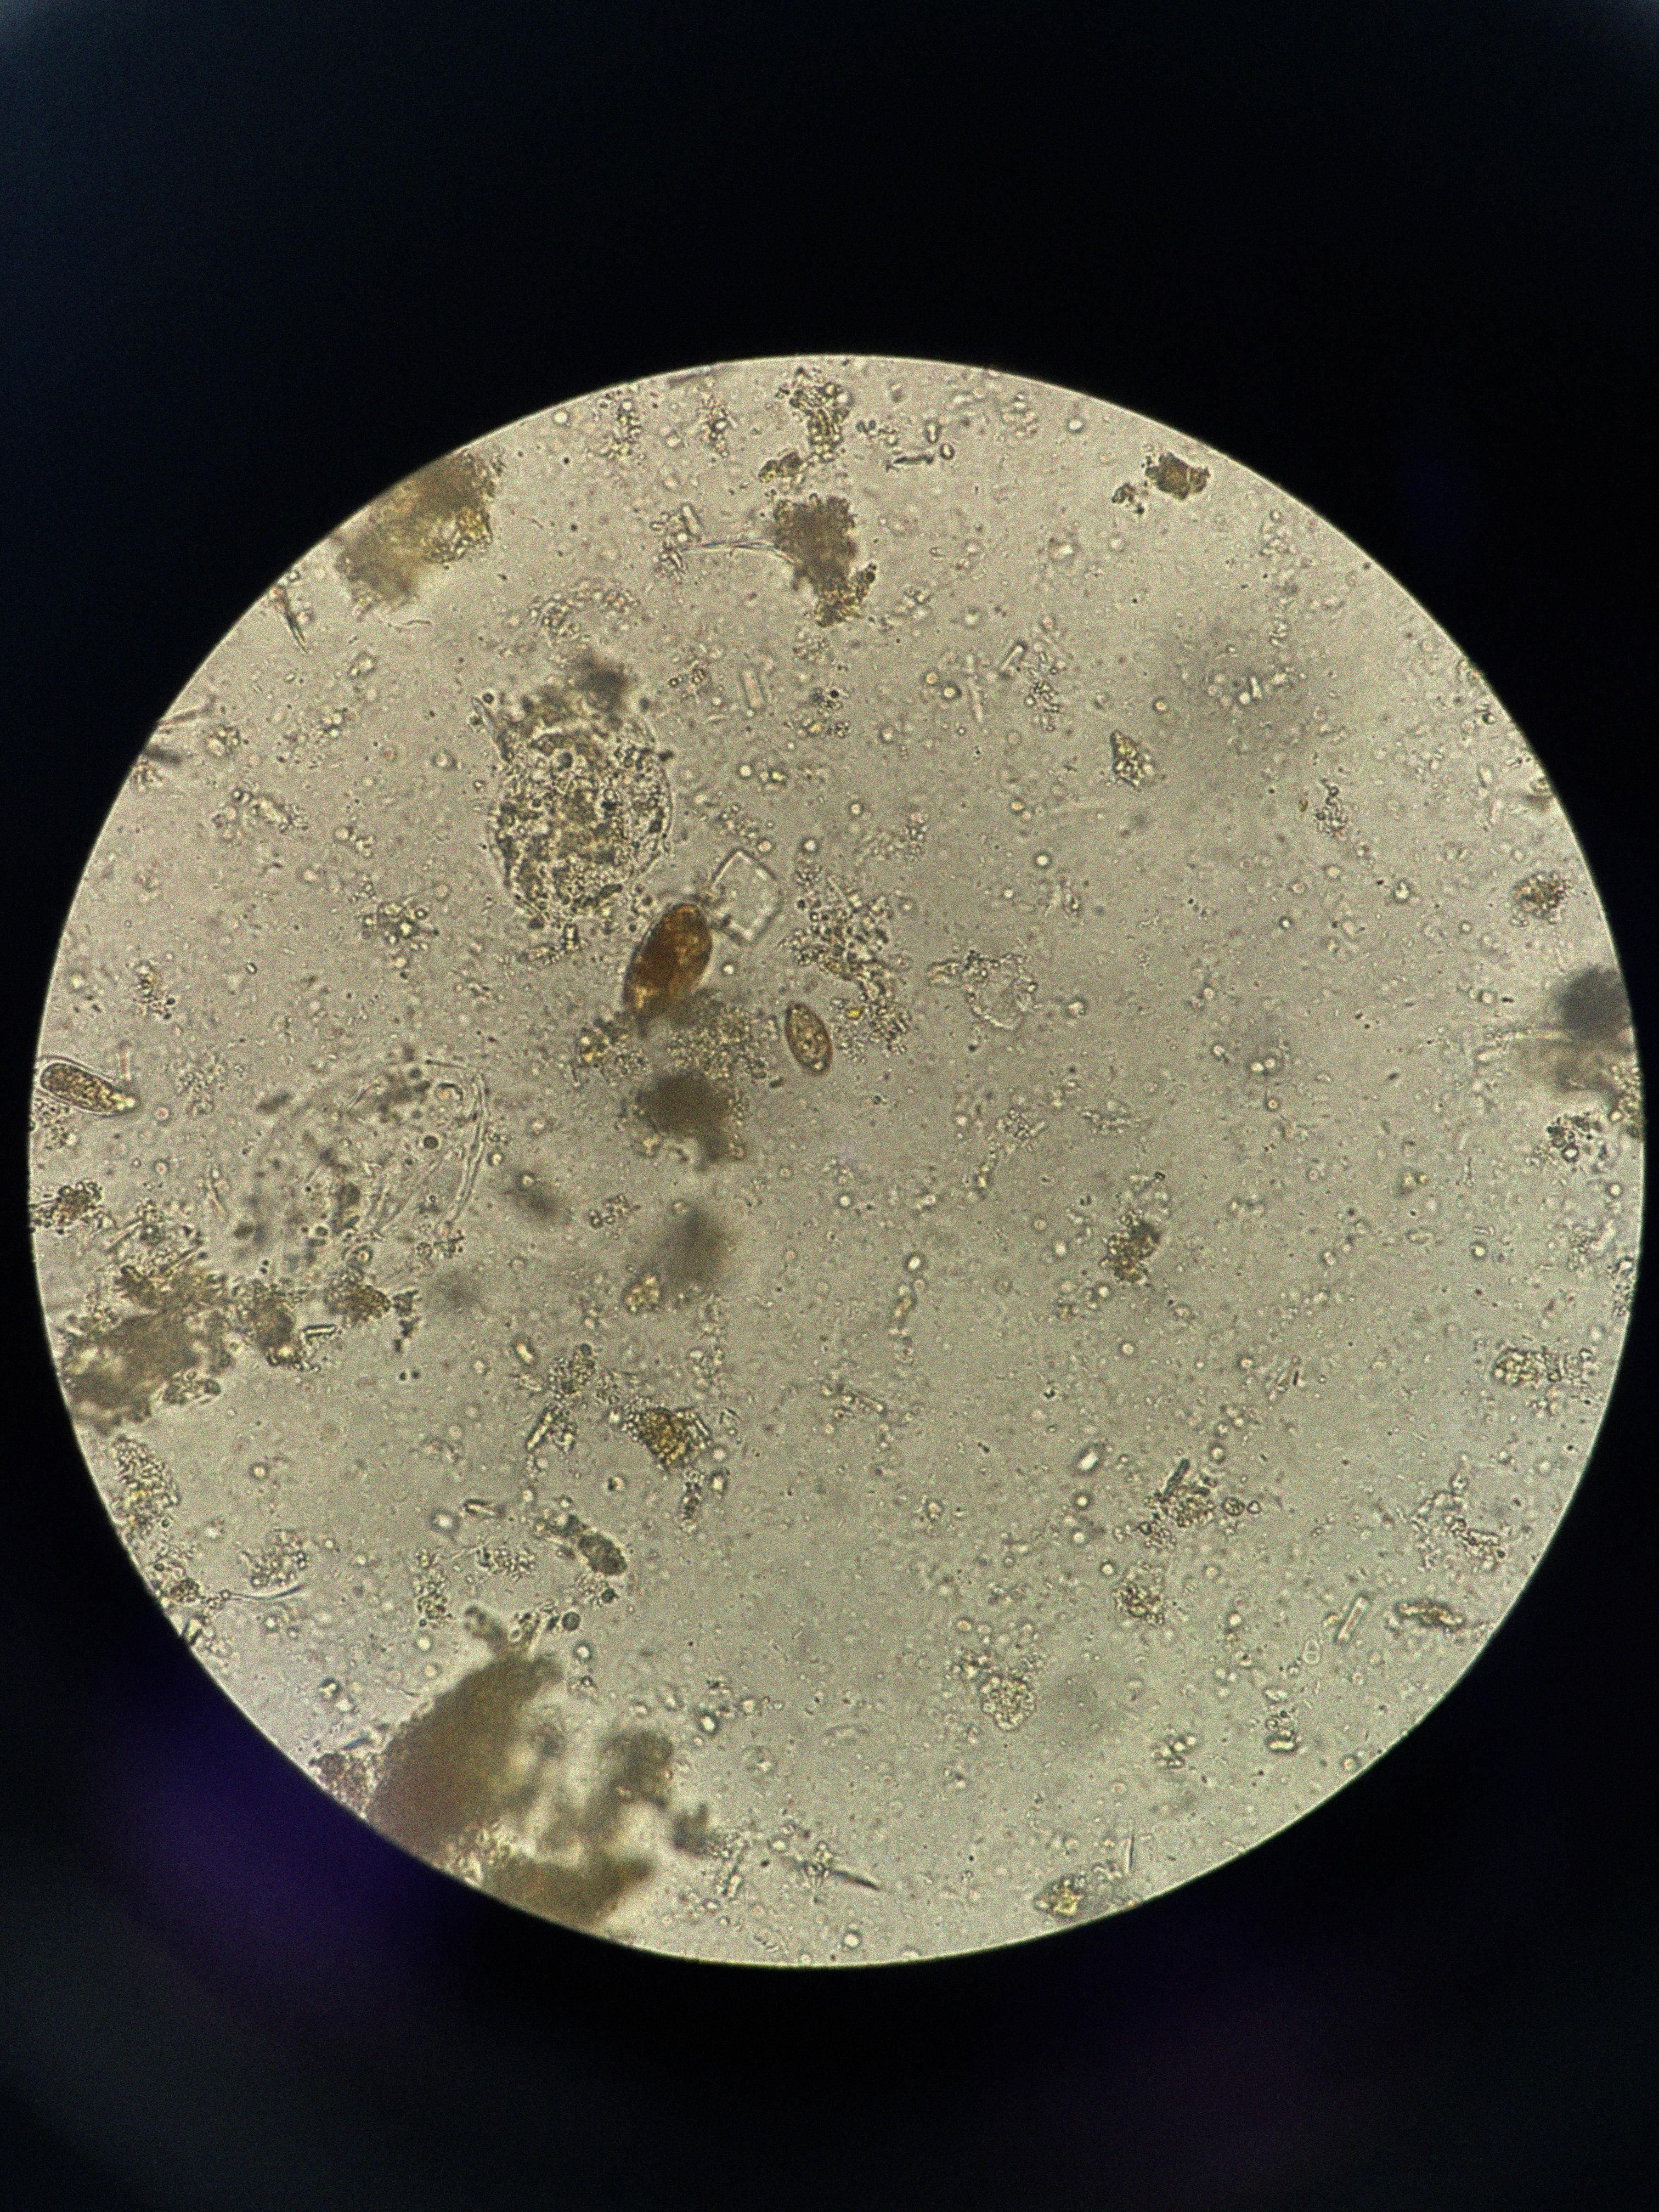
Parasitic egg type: Opisthorchis viverrine